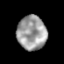
Tissue: prostate
Cell type: Epithelial cells
Senescence score: 0.3422
Nuclear area (px): 982
Mean DAPI intensity: 156.557